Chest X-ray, AP view. Patient: 30 years old, sex M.
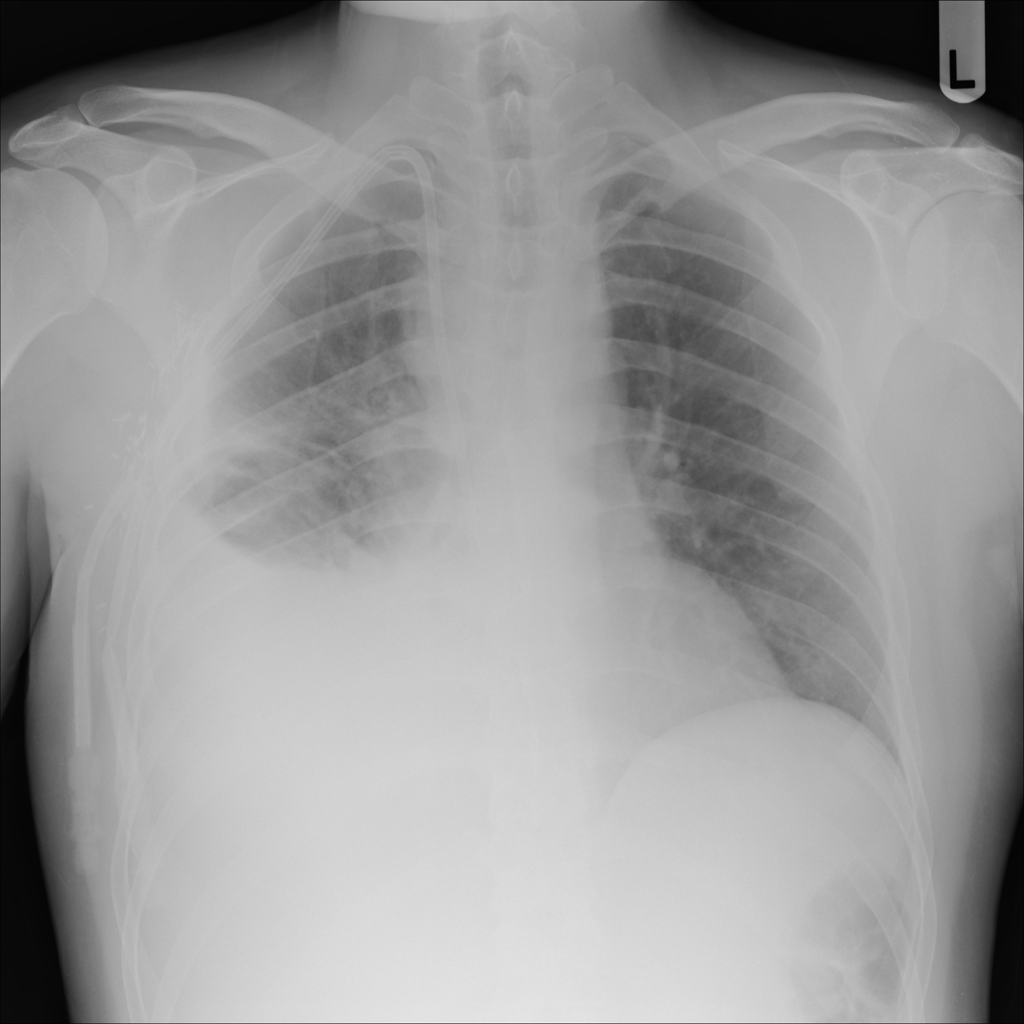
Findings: Atelectasis, Effusion